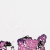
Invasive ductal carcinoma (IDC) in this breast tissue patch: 0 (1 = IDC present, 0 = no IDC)